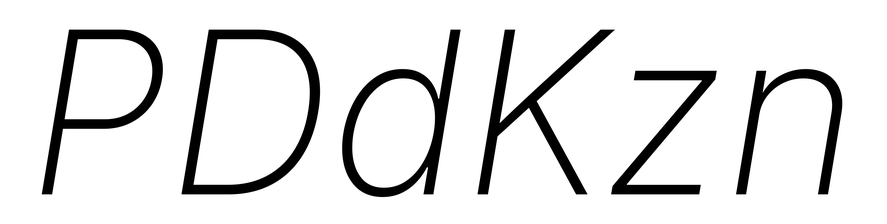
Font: Inter-Italic_ExtraLight_Italic